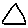
Label: triangle